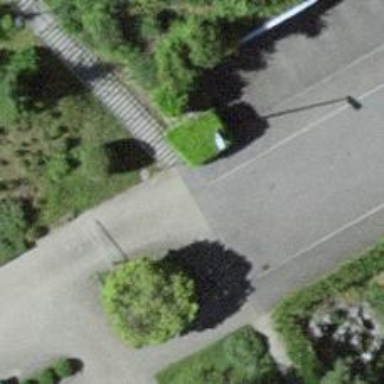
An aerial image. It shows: Unmarked crossing on footway.